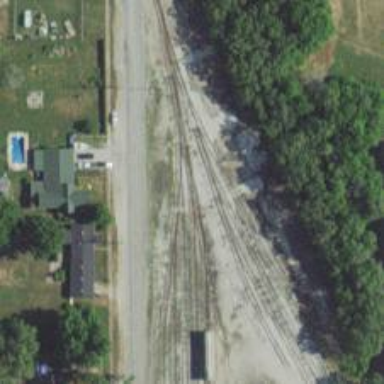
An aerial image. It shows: Railway siding with rails.